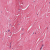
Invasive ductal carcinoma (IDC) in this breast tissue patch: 0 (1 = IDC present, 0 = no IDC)